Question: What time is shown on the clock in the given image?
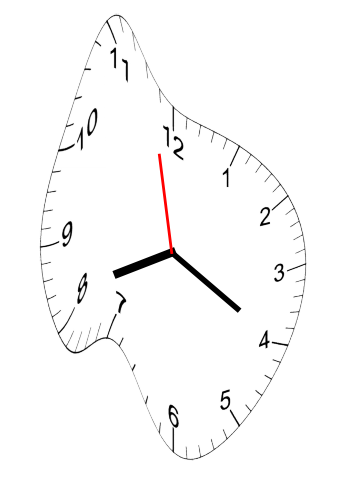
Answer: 08:19:58